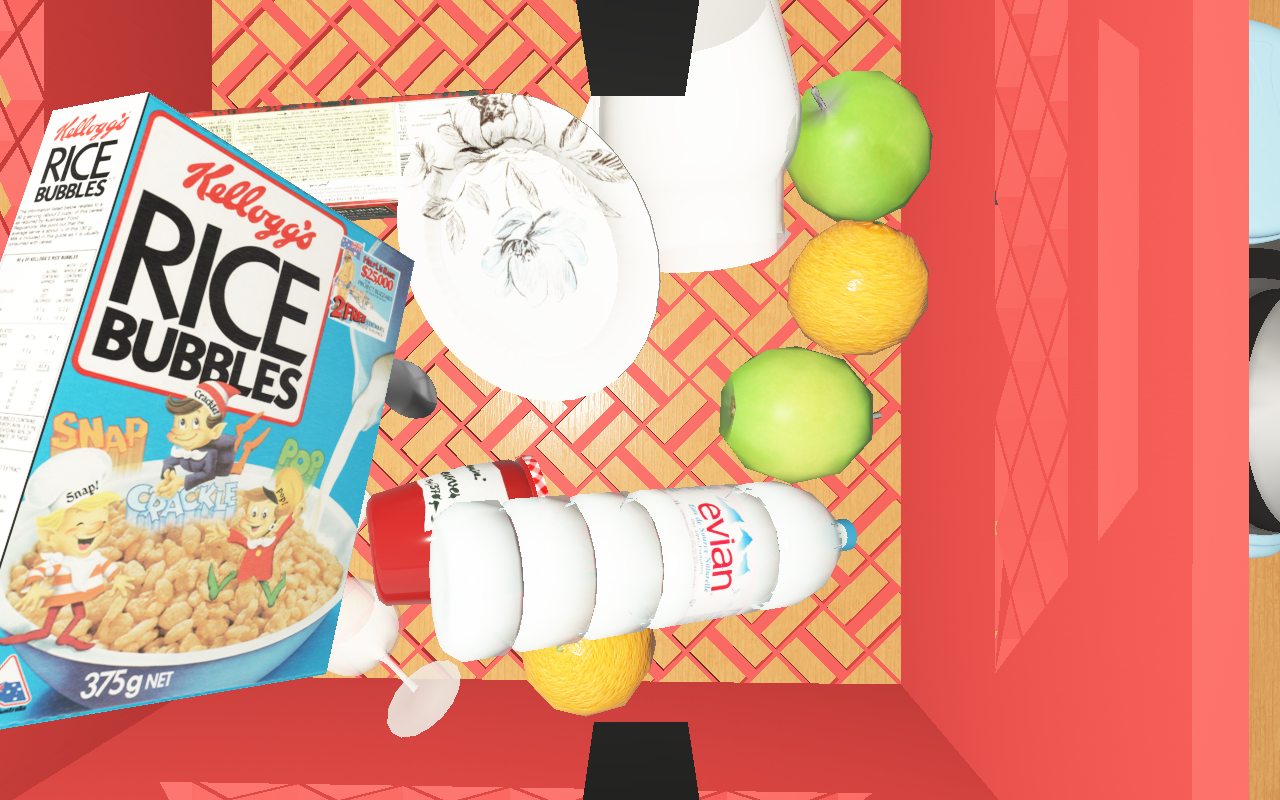
Objects in the scene:
carafe
water bottle
apple
orange
orange
plate
glass
wineglass
jam jar
cereal box
biscuit box